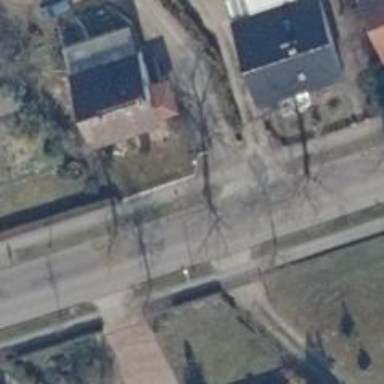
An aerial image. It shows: Single tag "natural: tree."